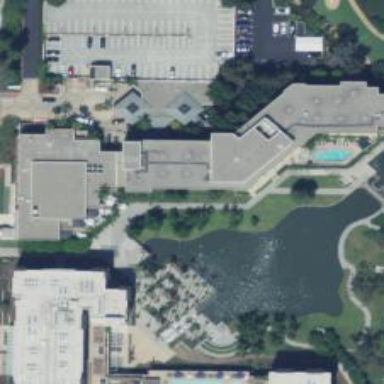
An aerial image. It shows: Hotel building.